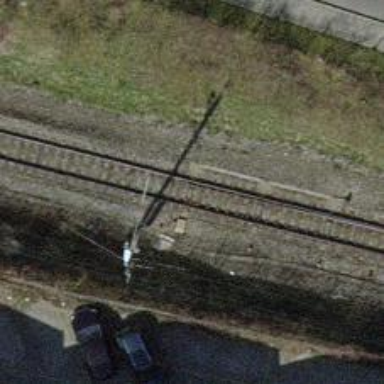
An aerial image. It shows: Railway switch.